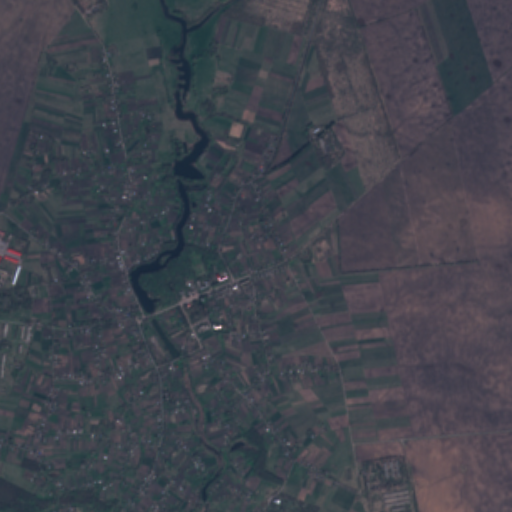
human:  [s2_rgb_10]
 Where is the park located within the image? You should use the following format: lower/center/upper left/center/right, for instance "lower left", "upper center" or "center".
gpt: The park is located in the lower center of the image.
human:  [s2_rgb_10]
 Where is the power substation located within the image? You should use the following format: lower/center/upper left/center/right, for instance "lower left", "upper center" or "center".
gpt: The power substation is located in the center of the image.
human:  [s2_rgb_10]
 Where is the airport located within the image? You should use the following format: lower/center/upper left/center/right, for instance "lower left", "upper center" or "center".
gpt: There is no airport in the image.